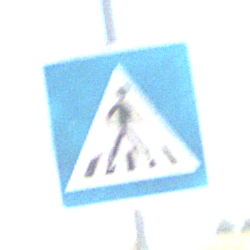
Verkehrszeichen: FussgaengerueberwegLinks
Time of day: Midday
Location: Outdoor (Nature)
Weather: PartlyCloudy
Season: Autumn
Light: Natural